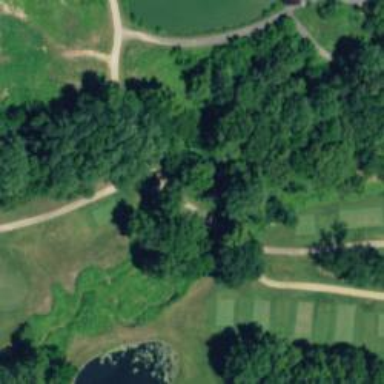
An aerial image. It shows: Pathway for golfing.